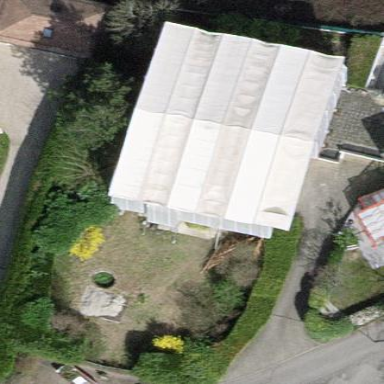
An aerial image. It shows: Garden enclosed by fence.